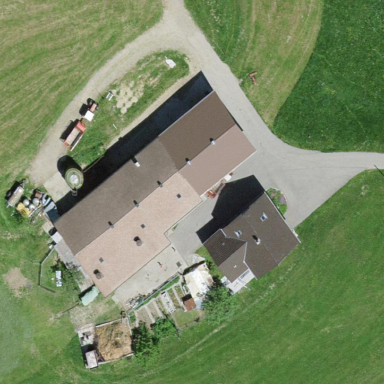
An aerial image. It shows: Farmyard area.